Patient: sex F, age 59
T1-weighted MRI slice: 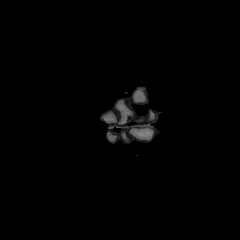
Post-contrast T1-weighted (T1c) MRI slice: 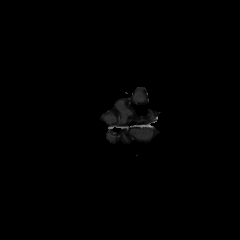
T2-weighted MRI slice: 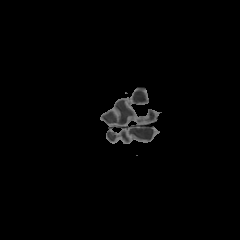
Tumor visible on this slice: no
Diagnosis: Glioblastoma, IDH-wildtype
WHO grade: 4